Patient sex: M
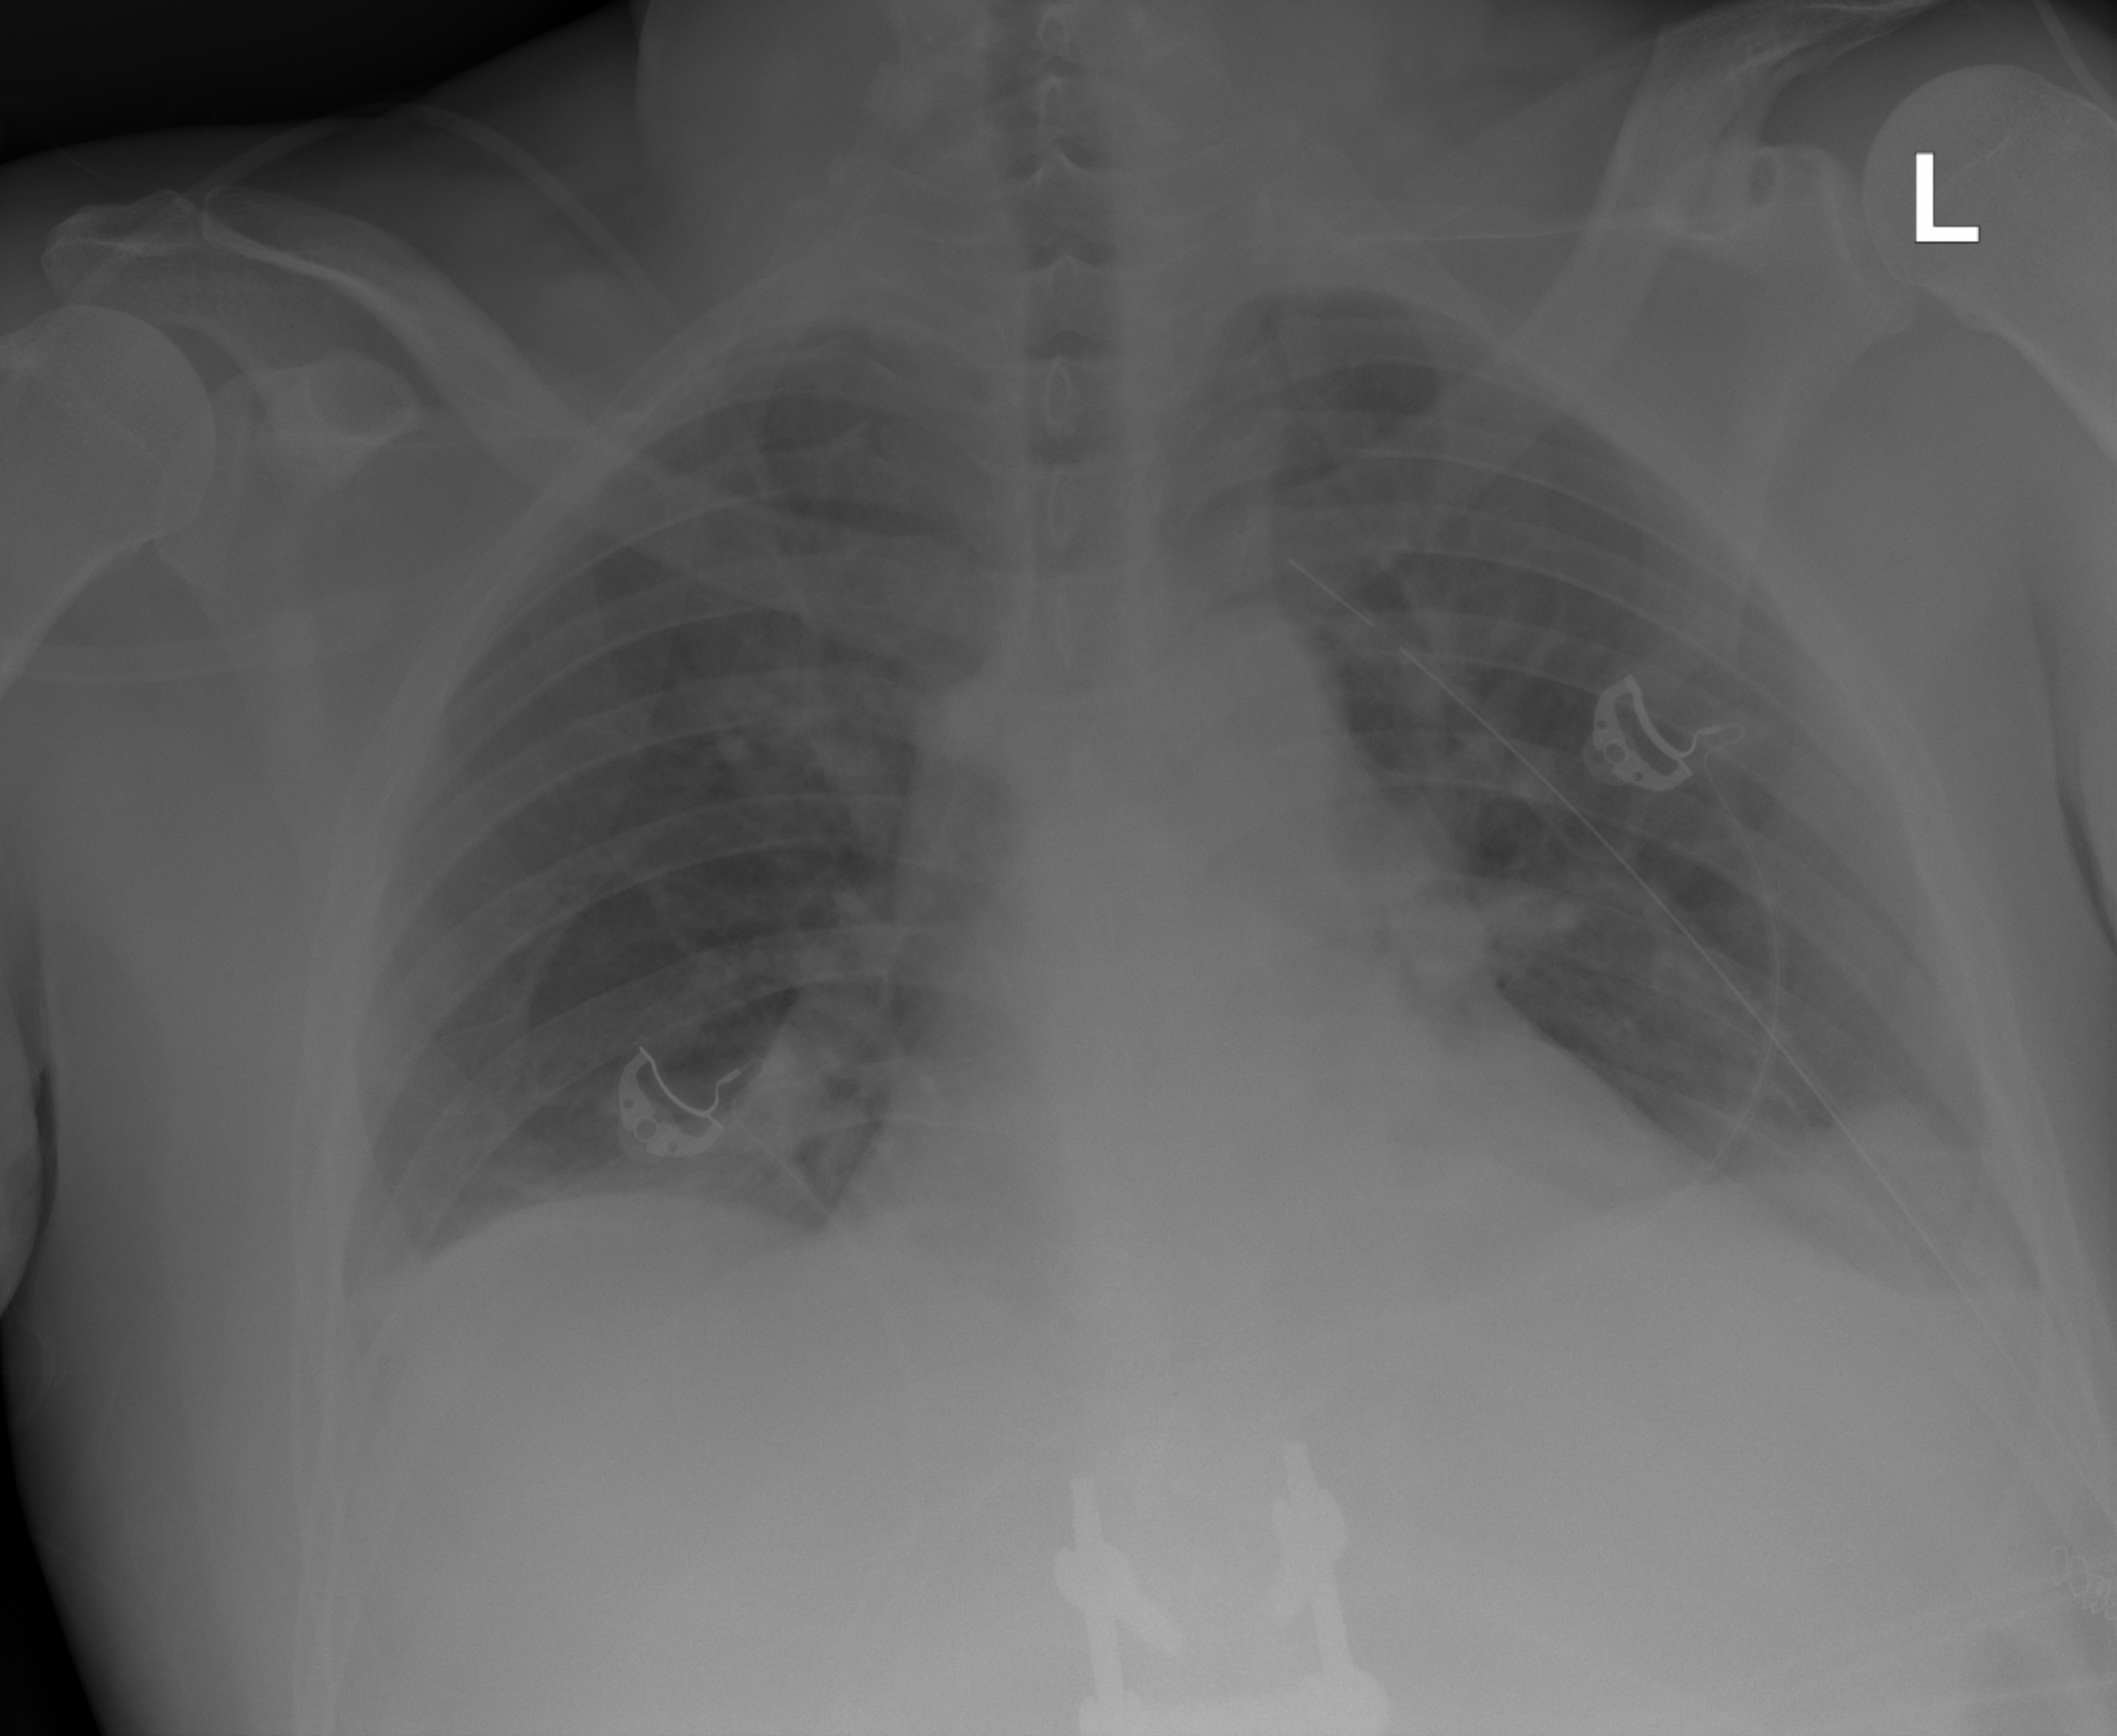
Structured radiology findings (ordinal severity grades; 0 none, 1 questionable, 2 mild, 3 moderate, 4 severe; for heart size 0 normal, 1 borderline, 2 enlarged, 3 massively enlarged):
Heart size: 1
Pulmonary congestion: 0
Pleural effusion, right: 0
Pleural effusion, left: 0
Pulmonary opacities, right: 0
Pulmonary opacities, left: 0
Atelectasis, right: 2
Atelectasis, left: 2